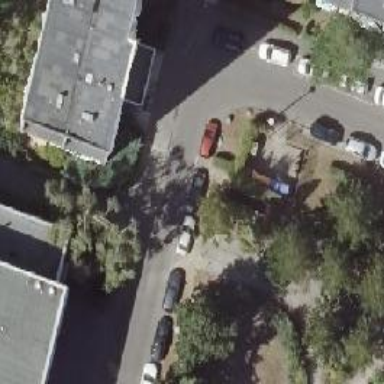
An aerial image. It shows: Residential road with asphalt surface. There is parking lane on the right side.